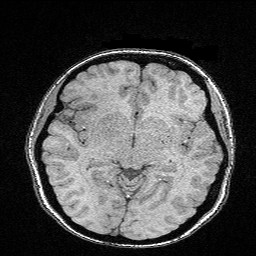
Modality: FLASH
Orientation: coronal
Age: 25
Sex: female